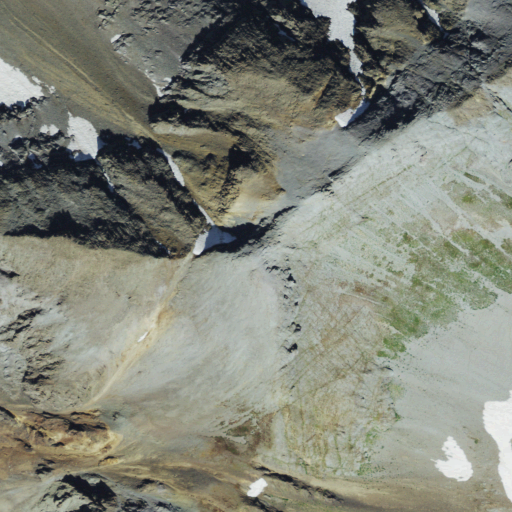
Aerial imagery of mountain in Colorado named Kendall Peak containing barren land and grassland